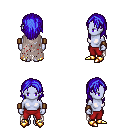
a pixel art fantasy rpg character, female body template, dark elf, purple skin, gray tattered cape, red pants, blue long hairstyle, leather bracers, gold boots, four views (front, back, left, right), 2x2 character sprite sheet, small pixel art, hard edges, no anti-aliasing